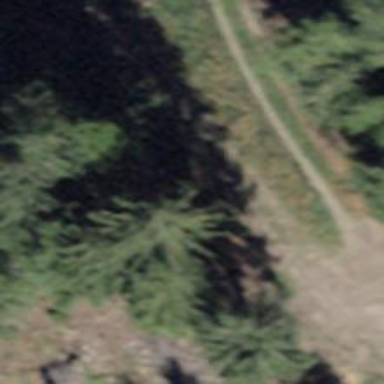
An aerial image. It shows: Path.